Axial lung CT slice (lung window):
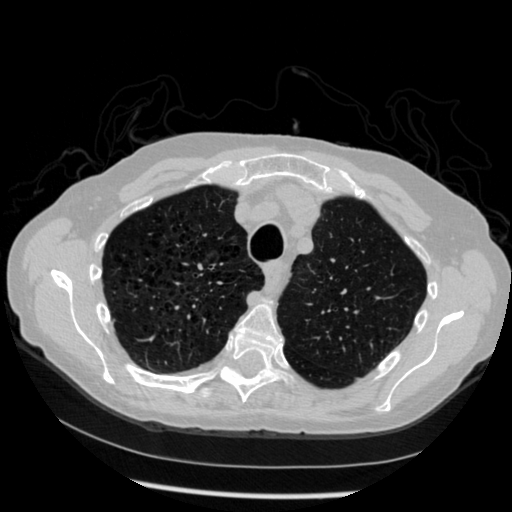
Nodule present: no